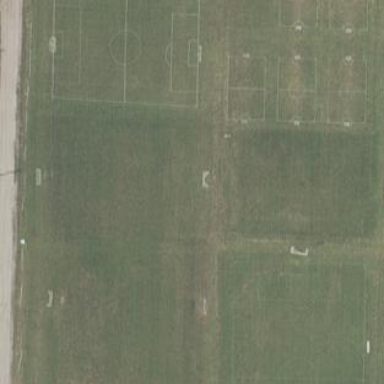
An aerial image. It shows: Grass pitch designated for soccer.